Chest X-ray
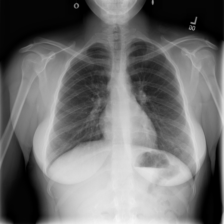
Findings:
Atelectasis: negative
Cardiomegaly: negative
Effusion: negative
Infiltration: negative
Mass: negative
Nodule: negative
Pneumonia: negative
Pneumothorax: negative
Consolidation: negative
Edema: negative
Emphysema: negative
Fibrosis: negative
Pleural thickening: negative
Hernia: negative